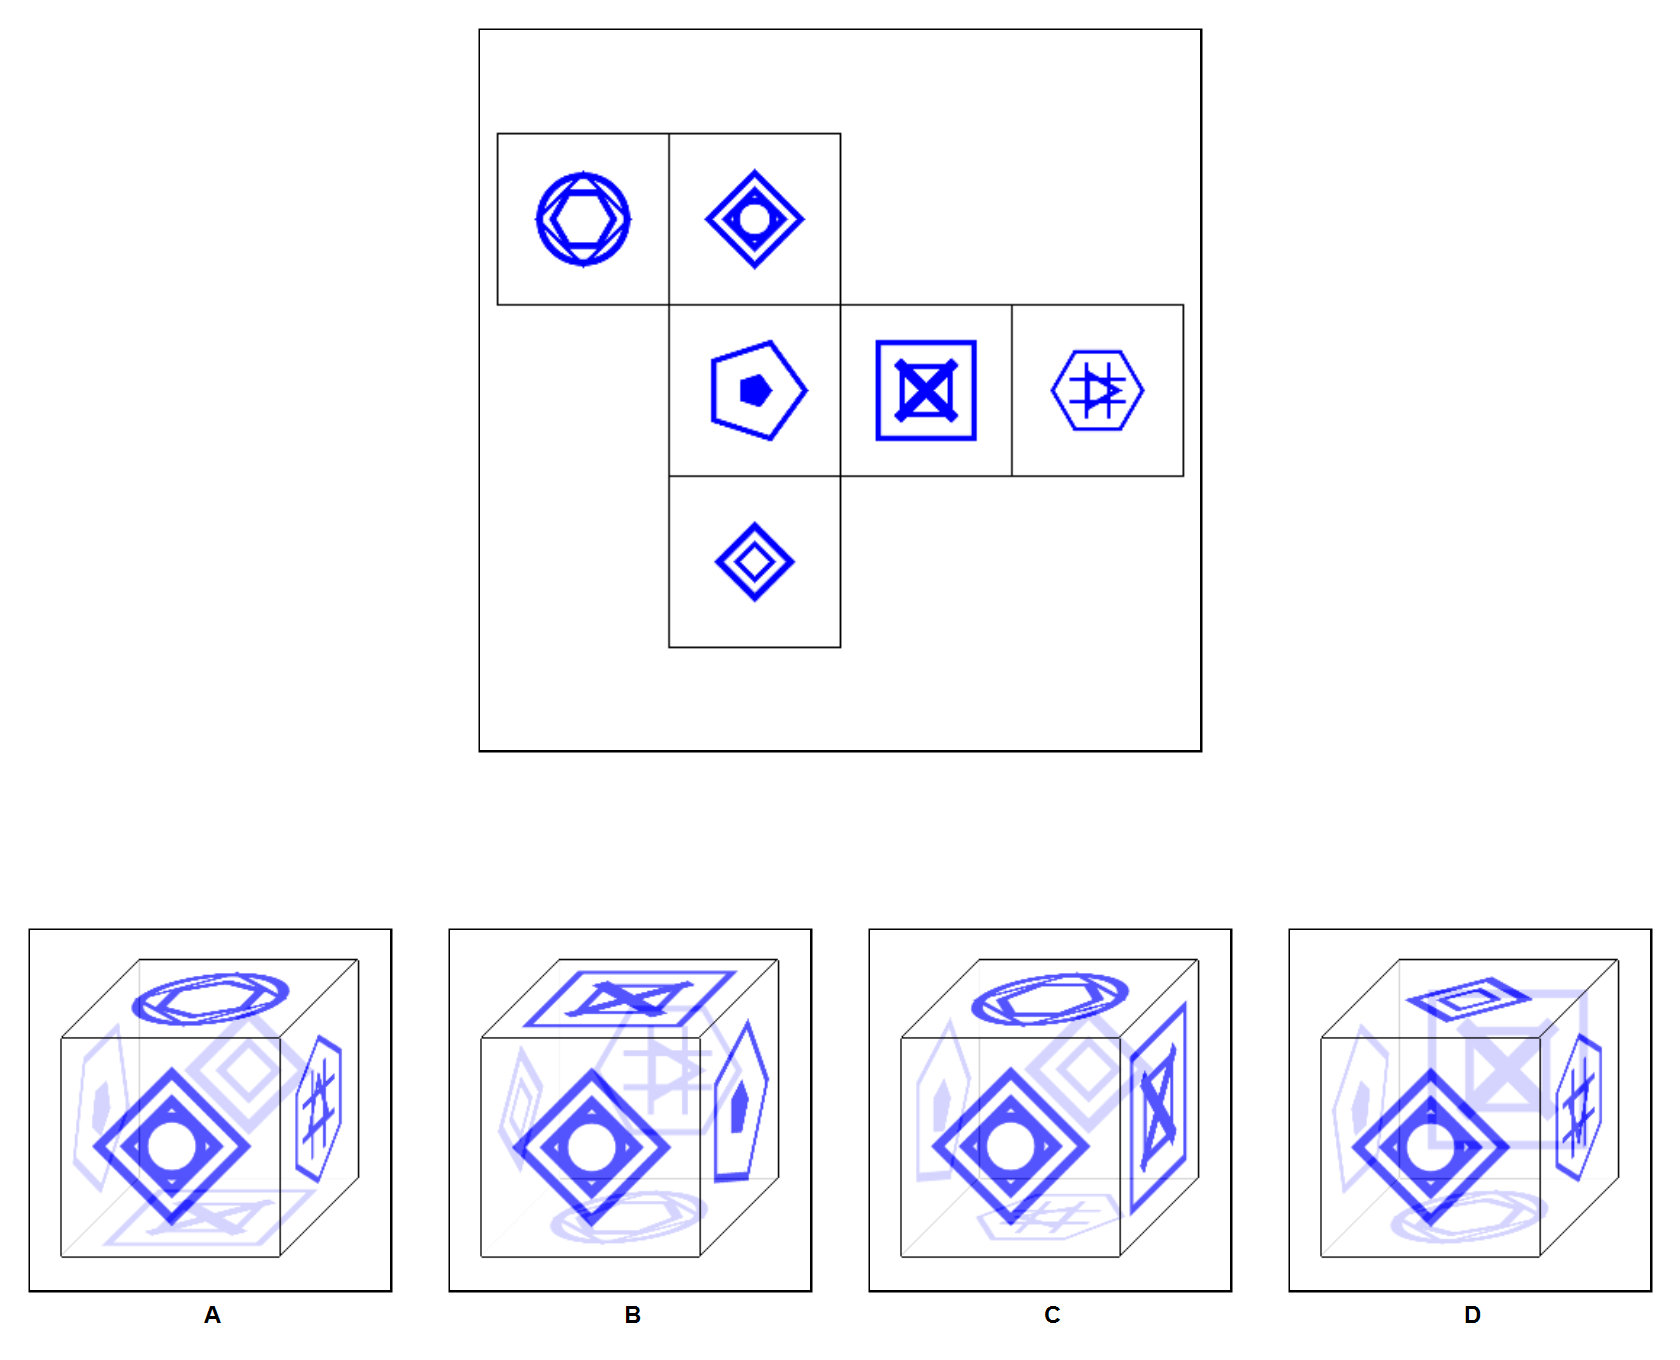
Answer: A